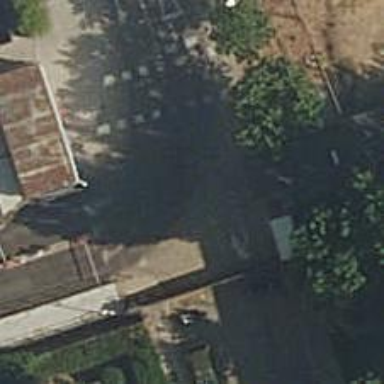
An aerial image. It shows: Gate.